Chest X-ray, AP view. Patient: 53 years old, sex F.
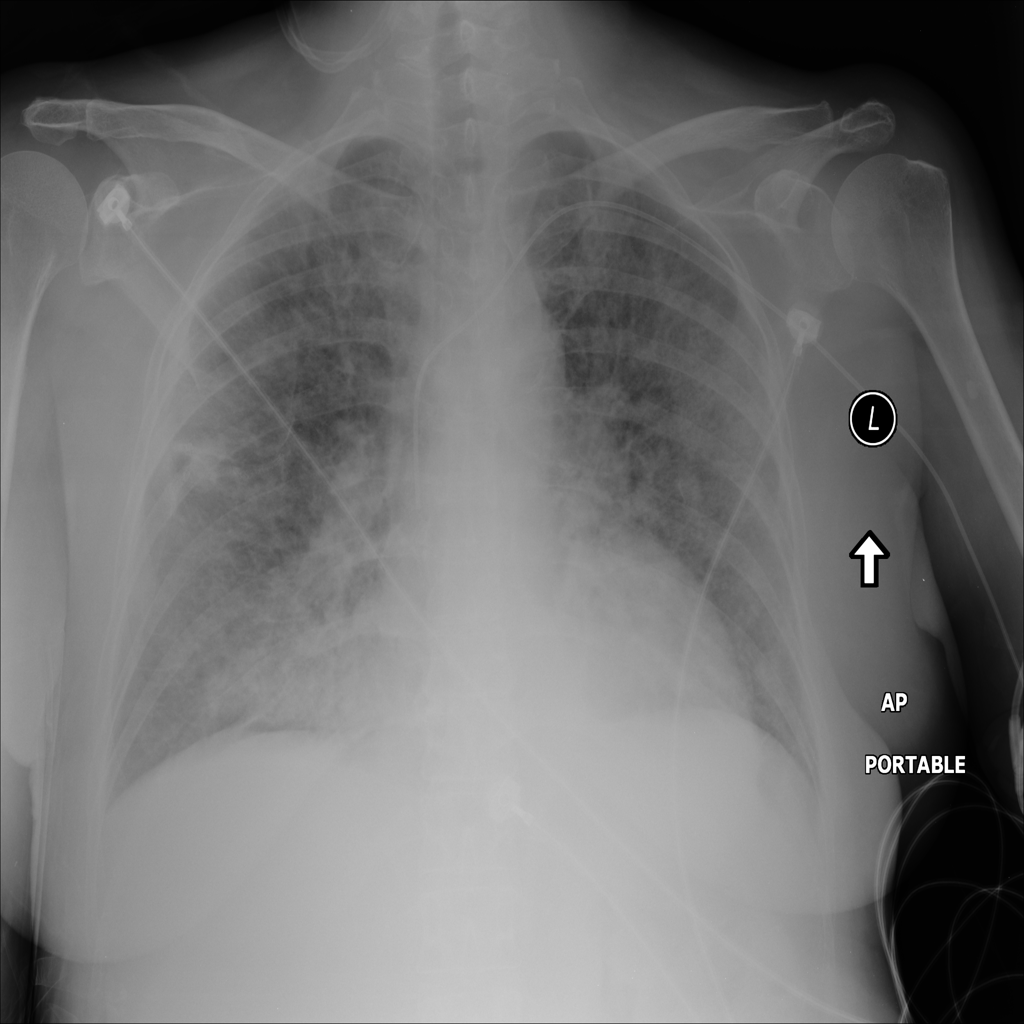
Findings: Nodule